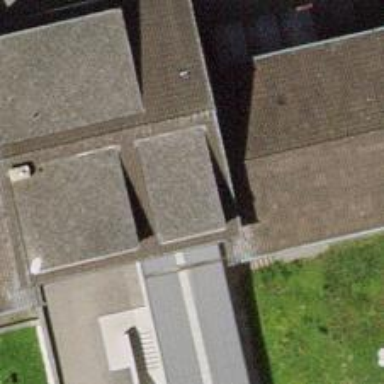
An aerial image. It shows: School.